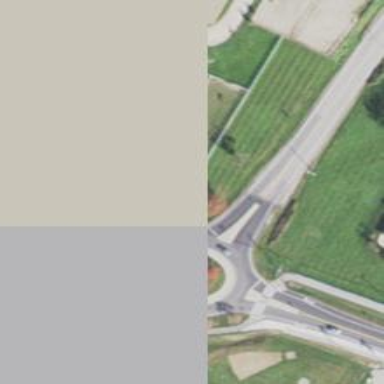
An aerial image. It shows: Asphalt road that is secondary route leading to roundabout.